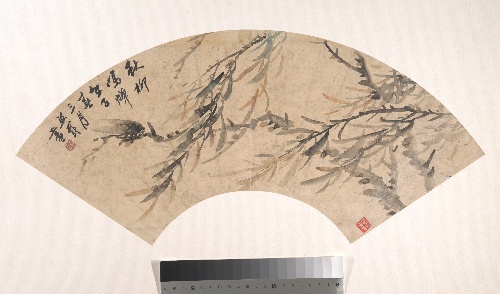
Title: 清  吳熙載  蟬柳  扇面|Cicada
Artist: Wu Xizai
Artist bio: Chinese, 1799–1870
Date: dated 1852
Object type: Folding fan mounted as an album leaf
Classification: Paintings
Medium: Folding fan mounted as an album leaf; ink and color on alum paper
Culture: China
Period: Qing dynasty (1644–1911)
Dimensions: 7 1/8 x 20 3/8 in. (18.1 x 51.8 cm)
Department: Asian Art
Credit line: Gift of Robert Hatfield Ellsworth, in memory of La Ferne Hatfield Ellsworth, 1986
Accession year: 1986
Repository: Metropolitan Museum of Art, New York, NY
Tags: Insects|Trees